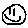
Label: smiley face